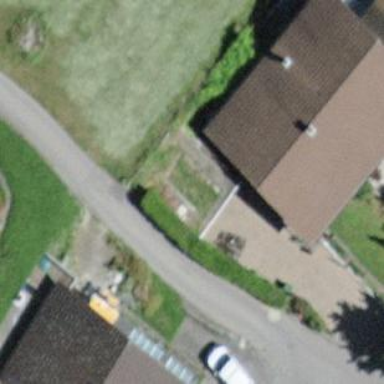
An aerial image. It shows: Garage building.